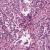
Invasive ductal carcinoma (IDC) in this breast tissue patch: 1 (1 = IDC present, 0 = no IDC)